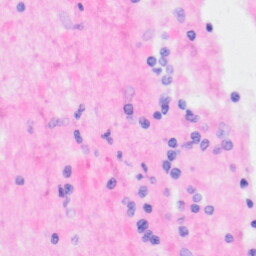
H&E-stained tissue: Kidney